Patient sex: M
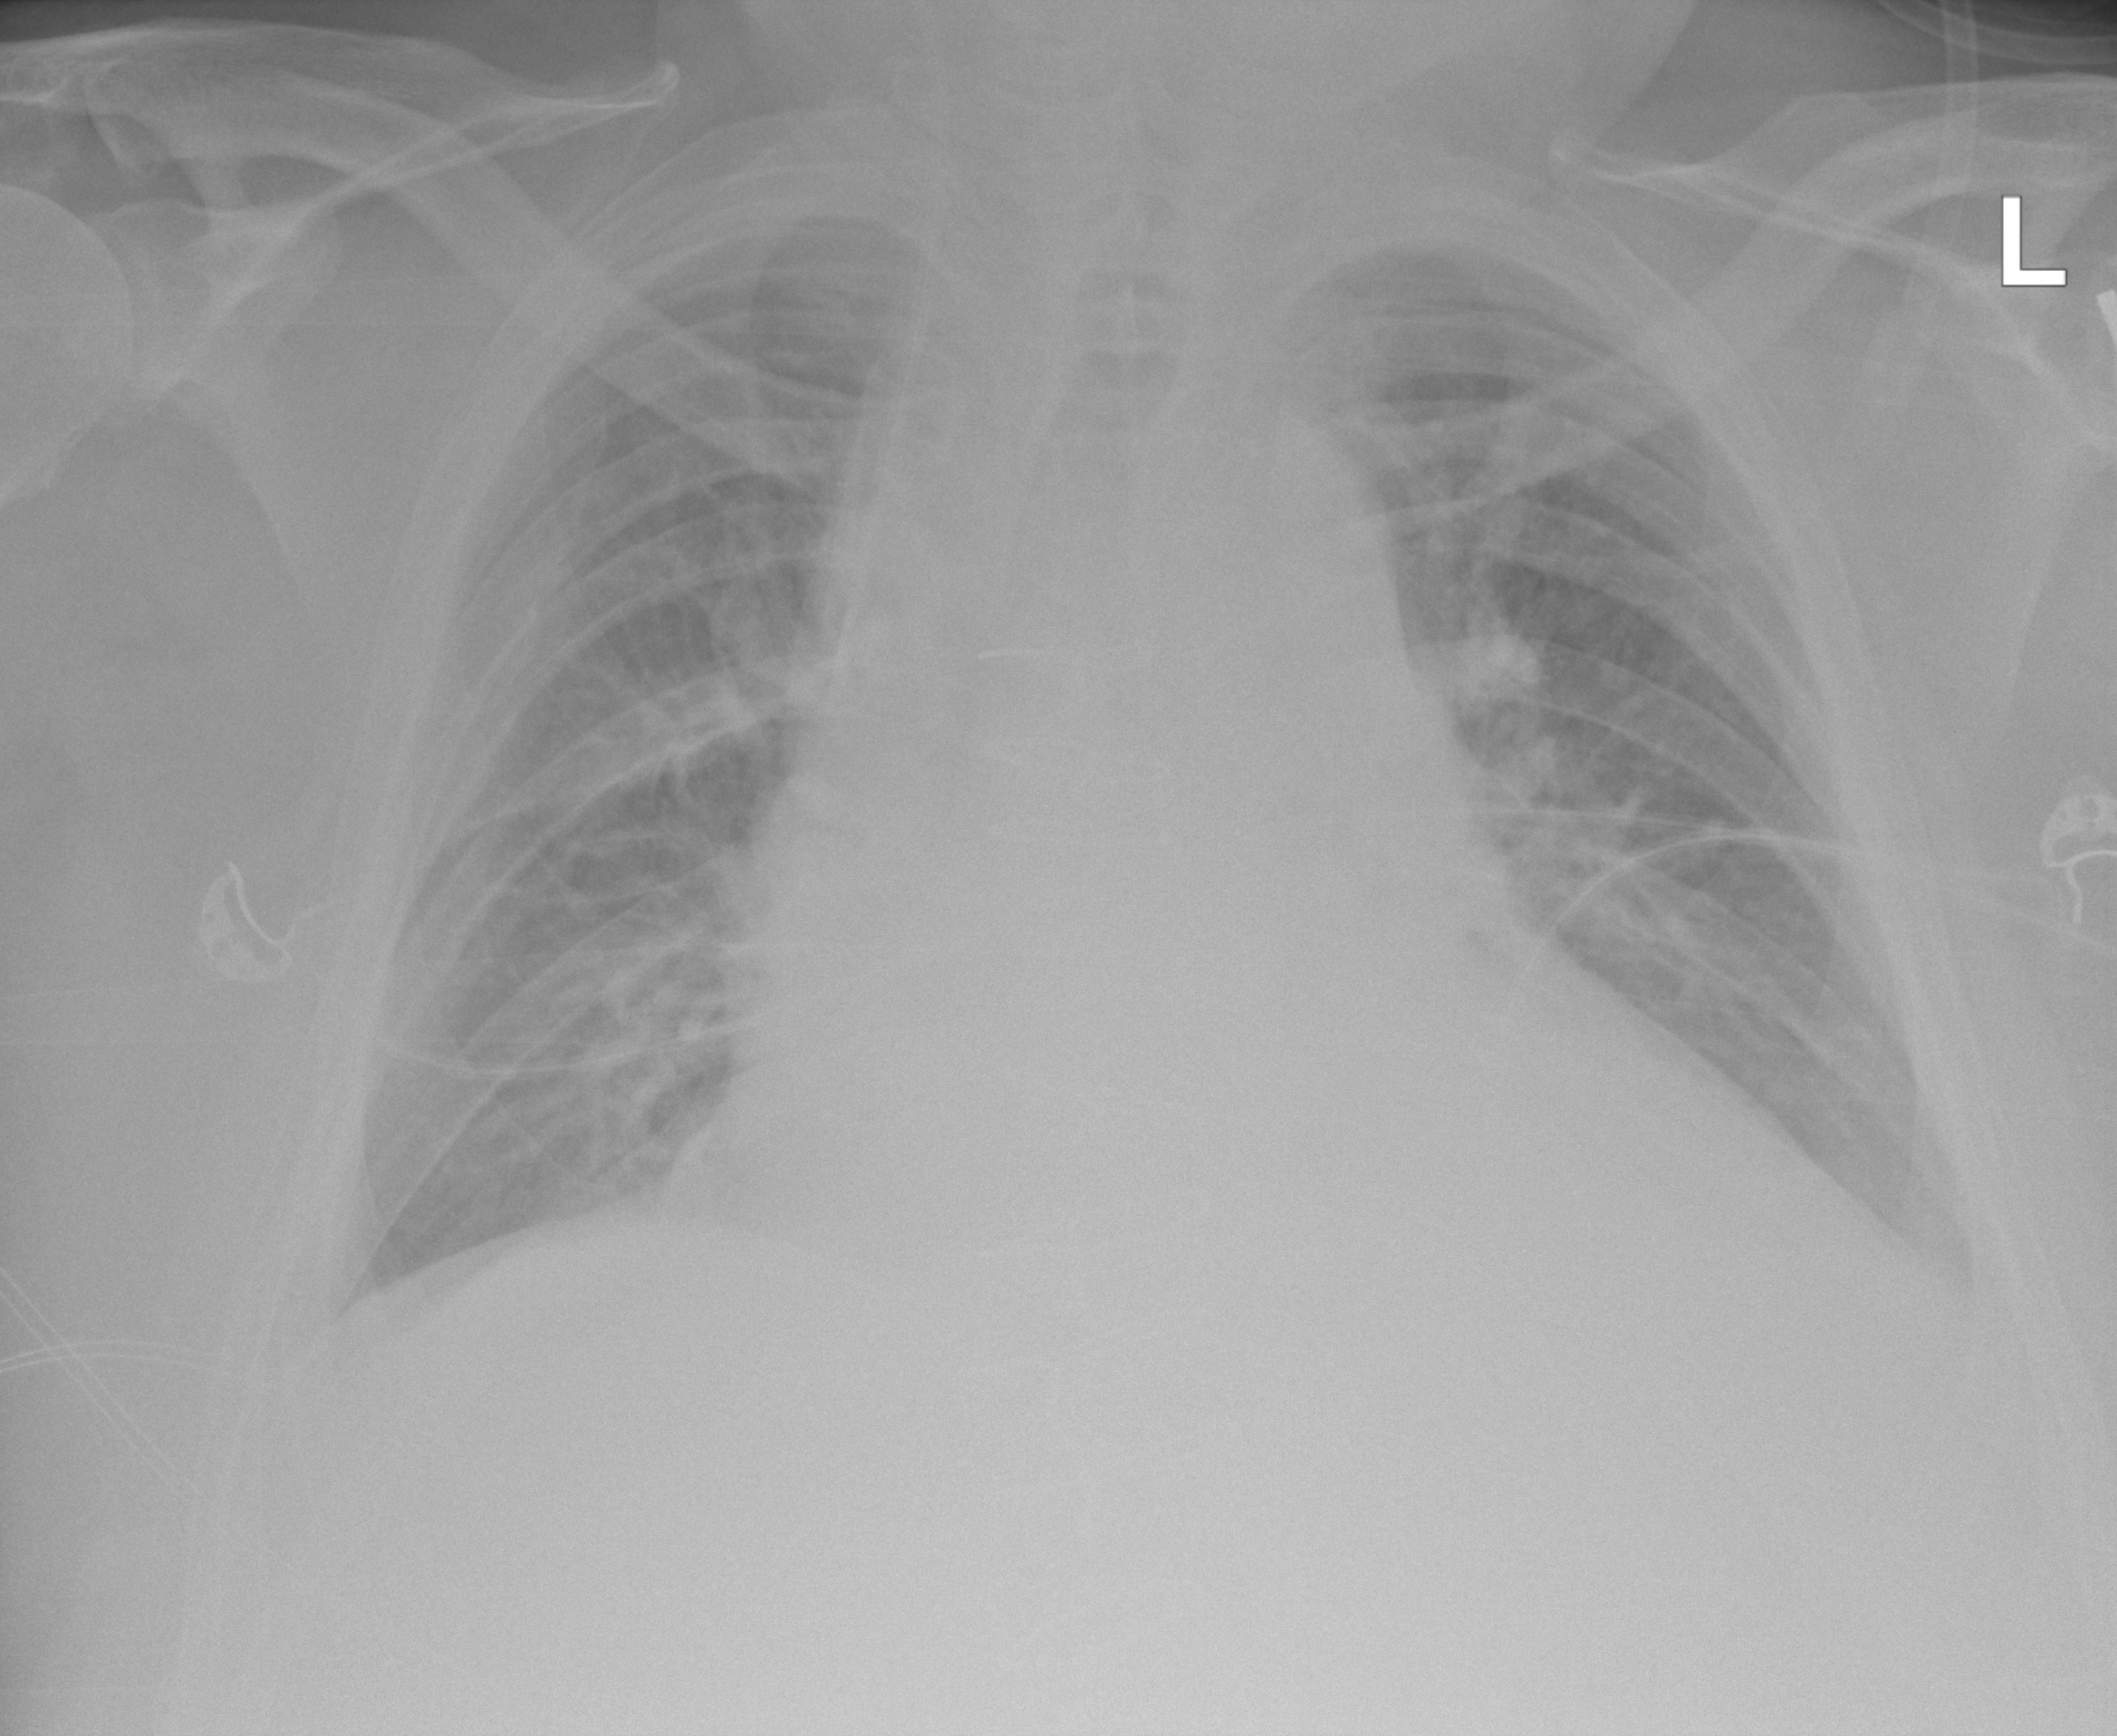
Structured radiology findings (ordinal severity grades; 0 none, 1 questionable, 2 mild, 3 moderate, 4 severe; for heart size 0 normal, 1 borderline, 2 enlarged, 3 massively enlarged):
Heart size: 2
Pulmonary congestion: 0
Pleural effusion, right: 0
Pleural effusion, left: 2
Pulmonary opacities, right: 0
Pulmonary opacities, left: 0
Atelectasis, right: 0
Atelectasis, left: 2